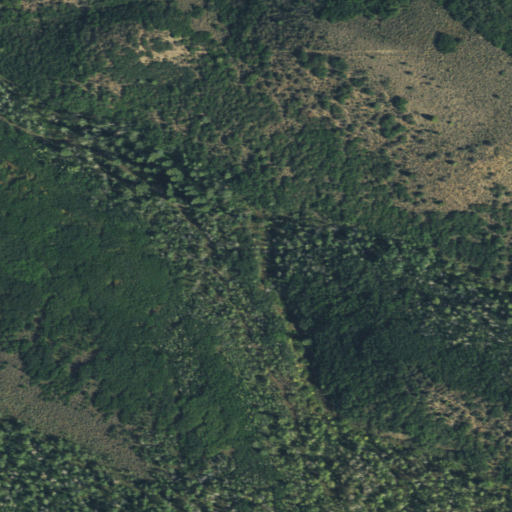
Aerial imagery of valley in Colorado named Jacks Gulch containing deciduous forest and shrub